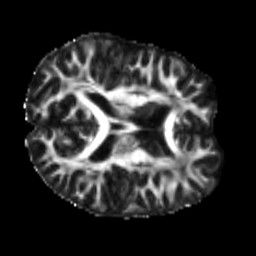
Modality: FA
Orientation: axial
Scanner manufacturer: siemens
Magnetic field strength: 3 T
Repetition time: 4 s
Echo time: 0.0594 s